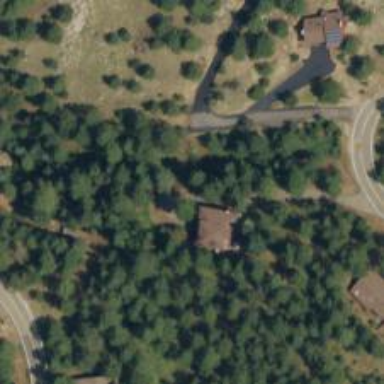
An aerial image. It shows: Driveway.